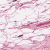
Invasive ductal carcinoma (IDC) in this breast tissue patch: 0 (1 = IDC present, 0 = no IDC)